Question:
Here's what I have so far:
'''
create table rubro (
id_rubro int primary key,
nombre_rubro nvarchar(150)
)
go
create table cliente (
id_cliente int primary key,
direccion nvarchar(400),
telefono int,
nit int
)
'''
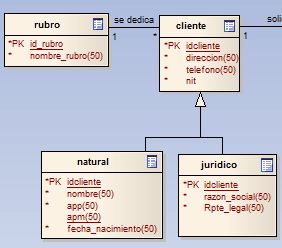
Answer: You just need to create the missing two tables and link them to the 'cliente' table:
'''
create table natural (
id_cliente int primary key,
nombre nvarchar(50),
app nvarchar(50),
apm nvarchar(50),
....
)
alter table dbo.natural
add constraint fk_natural_cliente
foreign key(id_cliente) references dbo.cliente(id_cliente)
'''
and the same for the 'juridico' table, too.
In SQL Server, those are just three regular tables, linked by foreign key constraints. Using an OR mapper such as Entity Framework gives you the ability to map those as descendant classes in your .NET domain model - but on the database level, those are just three regular tables - nothing "magic" about them...